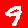
Digit: 9